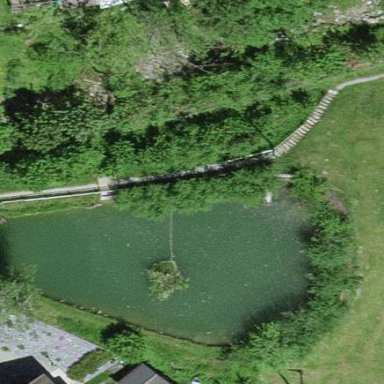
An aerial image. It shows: Pond surrounded by natural water.